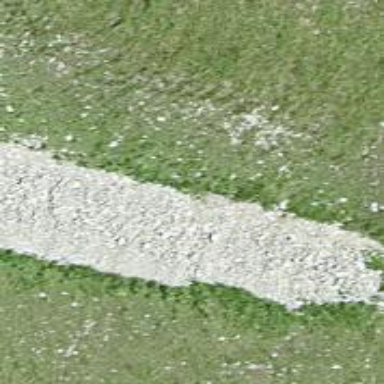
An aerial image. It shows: Natural scree.